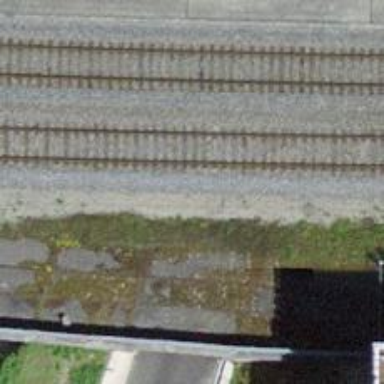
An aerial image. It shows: Railway bridge with electrified tracks and single rail.